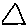
Label: triangle